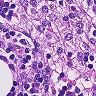
Metastatic tissue present: no